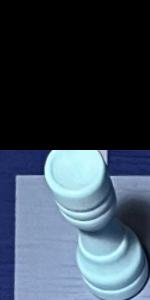
Label: Rook_White